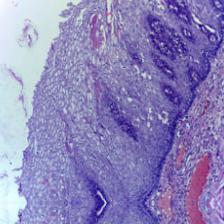
Diagnosis: Normal